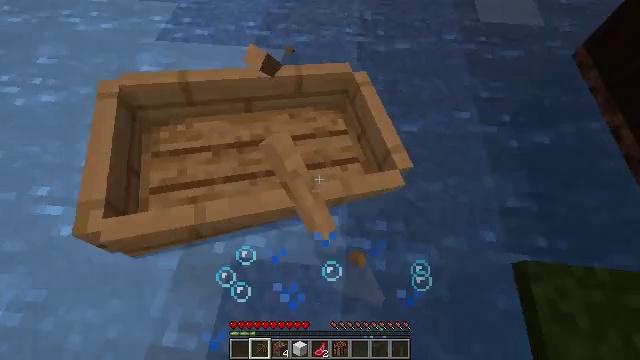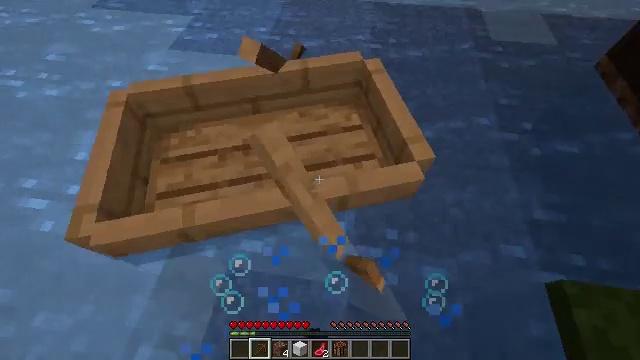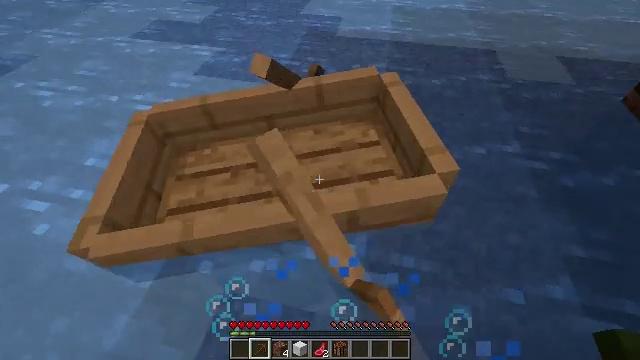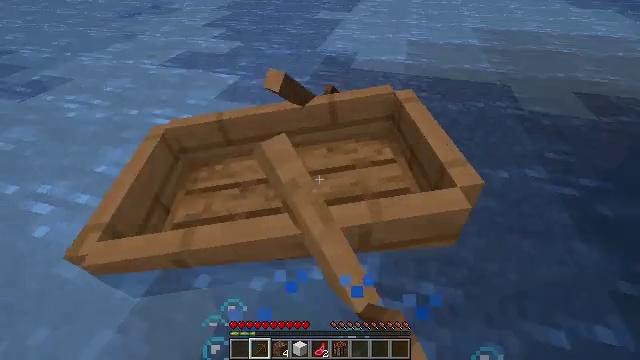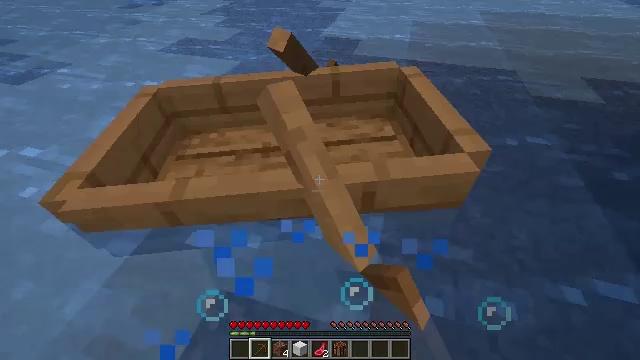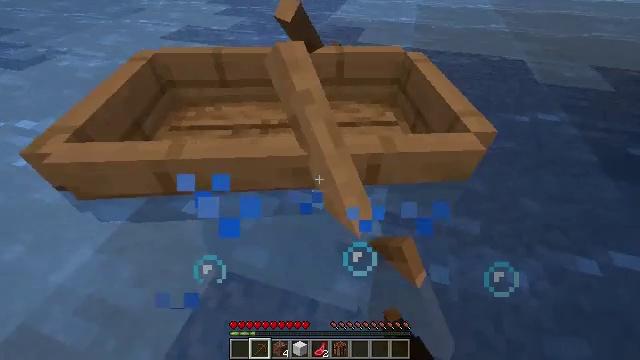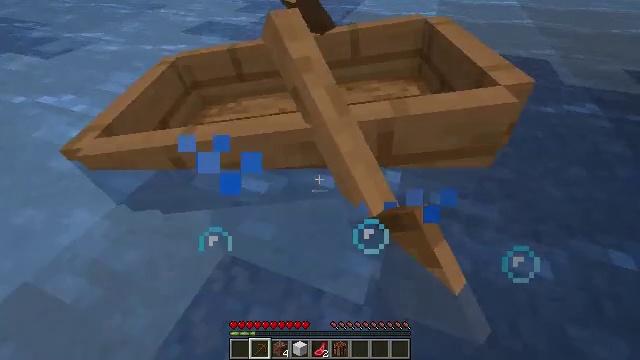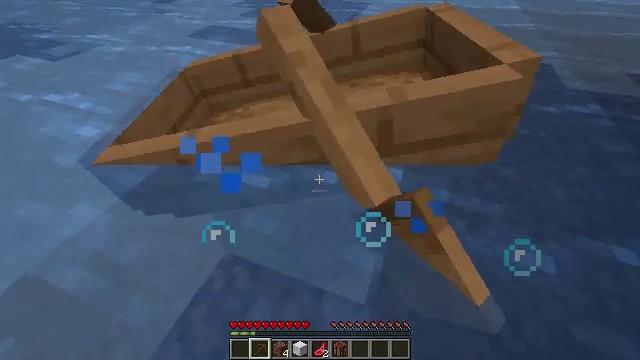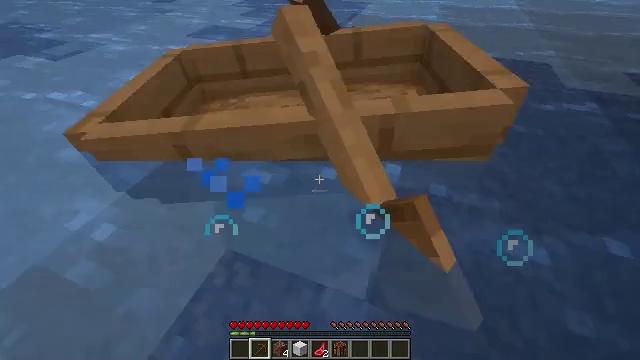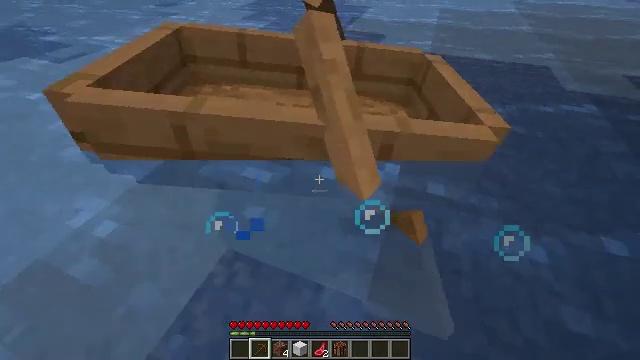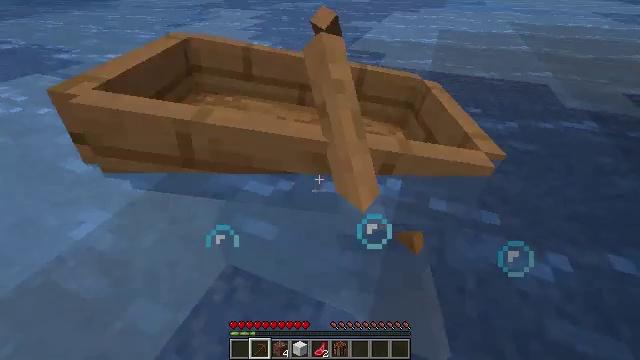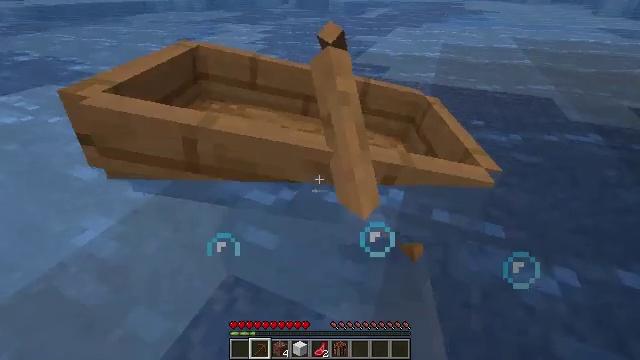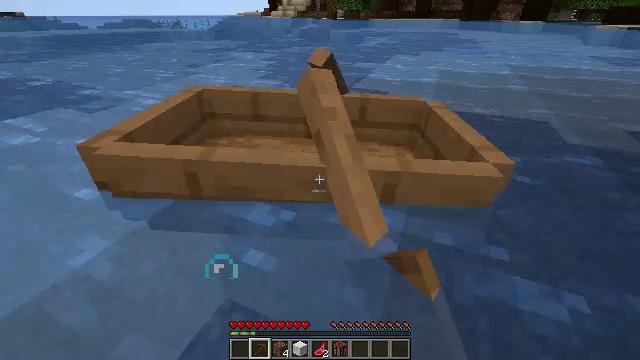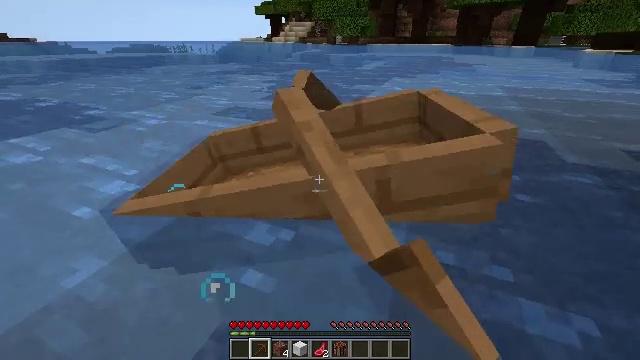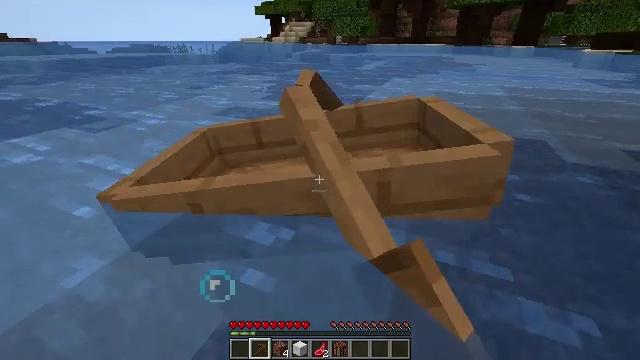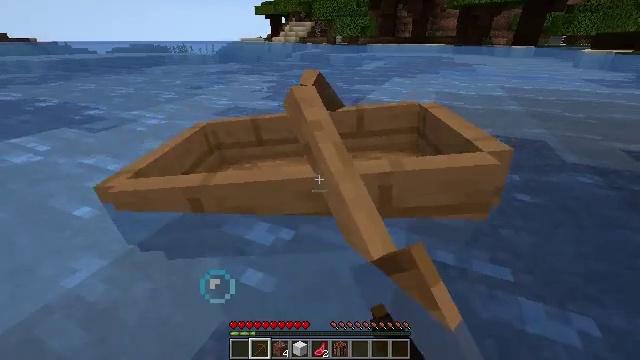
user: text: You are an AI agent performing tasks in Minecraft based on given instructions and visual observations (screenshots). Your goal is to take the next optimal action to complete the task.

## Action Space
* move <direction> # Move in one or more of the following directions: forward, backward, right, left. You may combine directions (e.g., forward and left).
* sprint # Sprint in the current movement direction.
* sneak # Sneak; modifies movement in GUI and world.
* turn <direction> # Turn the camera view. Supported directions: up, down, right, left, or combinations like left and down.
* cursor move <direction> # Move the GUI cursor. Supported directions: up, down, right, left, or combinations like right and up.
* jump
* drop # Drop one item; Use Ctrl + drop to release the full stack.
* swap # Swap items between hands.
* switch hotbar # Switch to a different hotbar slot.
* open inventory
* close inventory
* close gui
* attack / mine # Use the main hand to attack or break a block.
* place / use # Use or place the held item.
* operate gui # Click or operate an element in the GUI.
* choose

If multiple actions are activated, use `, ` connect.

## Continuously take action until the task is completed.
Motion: motion action
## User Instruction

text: Collect dark oak log for building.
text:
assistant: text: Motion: turn left and up, attack / mine
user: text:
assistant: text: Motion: turn left and up
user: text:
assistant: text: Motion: turn left and up
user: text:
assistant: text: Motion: attack / mine
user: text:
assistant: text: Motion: attack / mine
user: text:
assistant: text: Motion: turn left
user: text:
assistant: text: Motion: turn up, attack / mine
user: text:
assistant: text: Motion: attack / mine
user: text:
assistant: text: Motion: attack / mine
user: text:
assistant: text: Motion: turn up, attack / mine
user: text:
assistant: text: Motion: turn left and up, attack / mine
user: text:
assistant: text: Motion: turn up, attack / mine
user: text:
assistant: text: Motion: turn up
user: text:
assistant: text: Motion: attack / mine
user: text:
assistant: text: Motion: attack / mine
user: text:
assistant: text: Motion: turn up
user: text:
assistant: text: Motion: attack / mine
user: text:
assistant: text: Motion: attack / mine
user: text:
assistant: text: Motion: no_op
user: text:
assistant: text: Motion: attack / mine
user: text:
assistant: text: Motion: attack / mine
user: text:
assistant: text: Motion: no_op
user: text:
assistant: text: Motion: attack / mine
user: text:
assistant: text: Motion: attack / mine
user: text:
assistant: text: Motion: move forward, attack / mine
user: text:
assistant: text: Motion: move forward, attack / mine
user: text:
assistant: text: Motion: move forward, attack / mine
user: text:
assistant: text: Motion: move forward, attack / mine
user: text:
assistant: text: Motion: move forward, turn left
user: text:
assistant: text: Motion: move forward, turn down, attack / mine